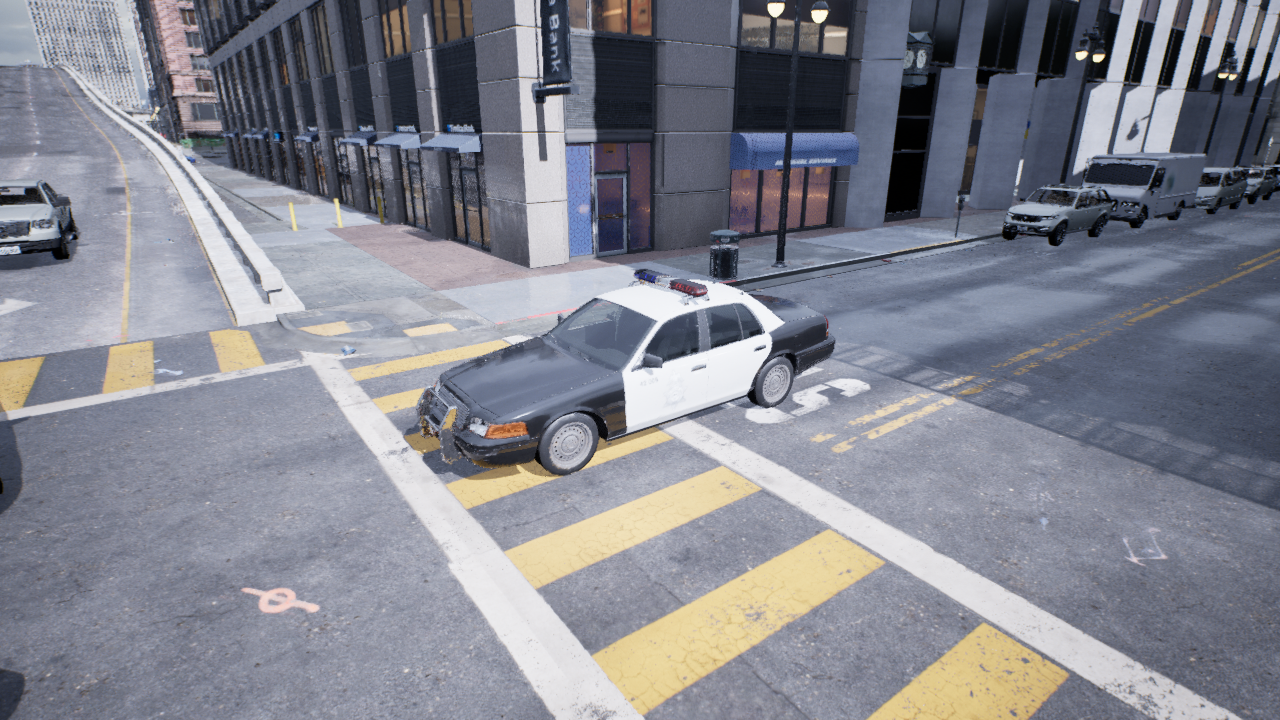
Venue: residential
Lighting: overcast
Vehicle rig: sedan